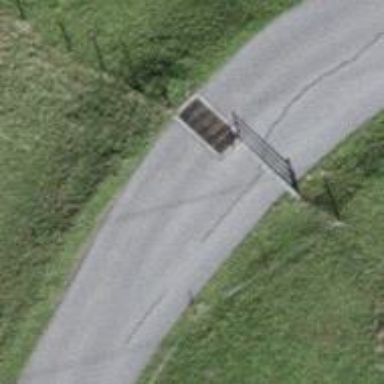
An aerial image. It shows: Cattle grid barrier.